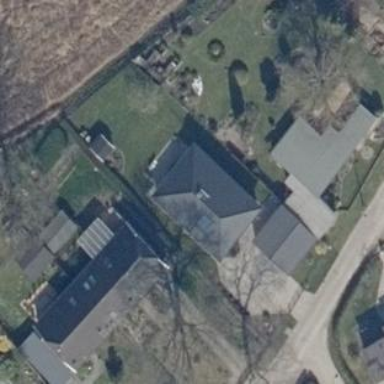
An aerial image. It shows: Detached building with hipped roof.